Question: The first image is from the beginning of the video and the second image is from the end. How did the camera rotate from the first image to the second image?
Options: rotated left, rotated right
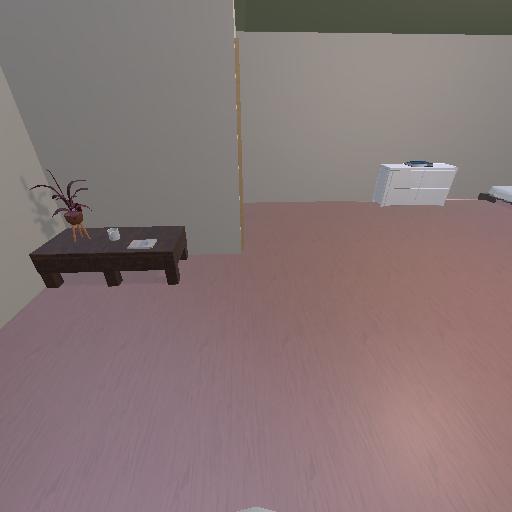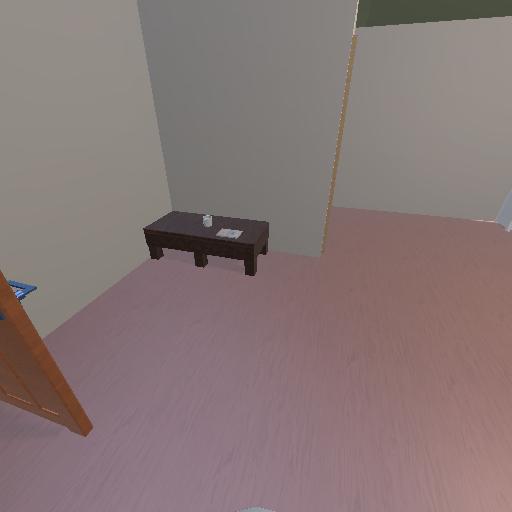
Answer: rotated left